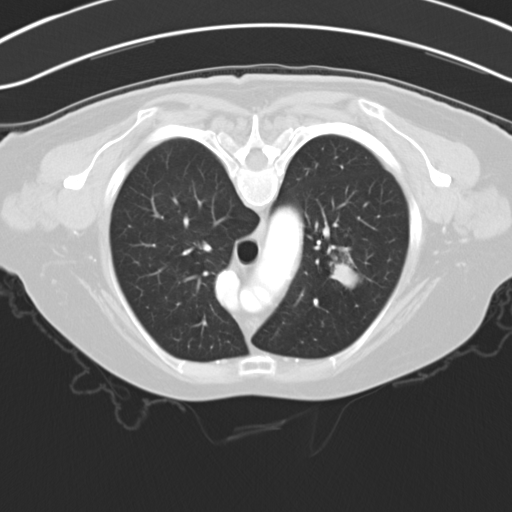
Survival: Long